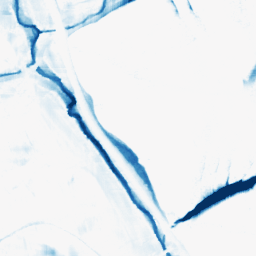
Category: morphological
Decomposition family: morphological_rect
Decomposition parameters: operation: closing
width: 20
height: 20
Upsampling method: sinc_hamming
Upsampling parameters: scale: 2
kernel_size: 4
Upsampling scale: 2